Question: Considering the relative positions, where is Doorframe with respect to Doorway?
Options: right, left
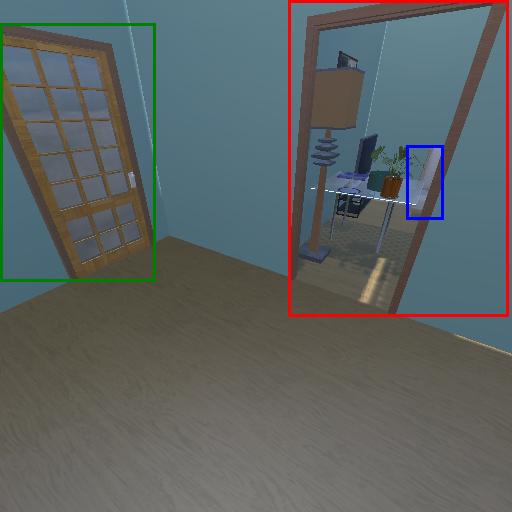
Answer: right